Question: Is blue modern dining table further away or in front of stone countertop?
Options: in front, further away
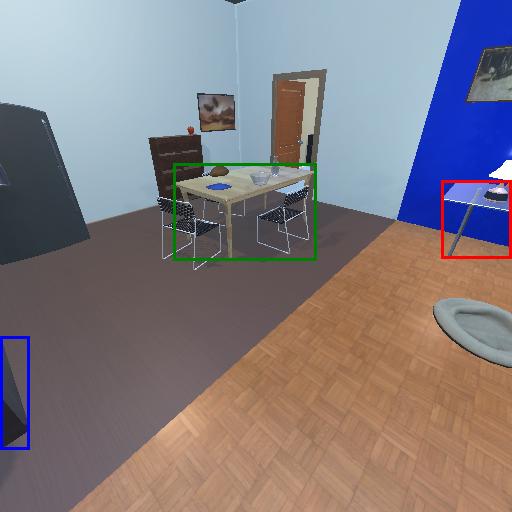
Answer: in front